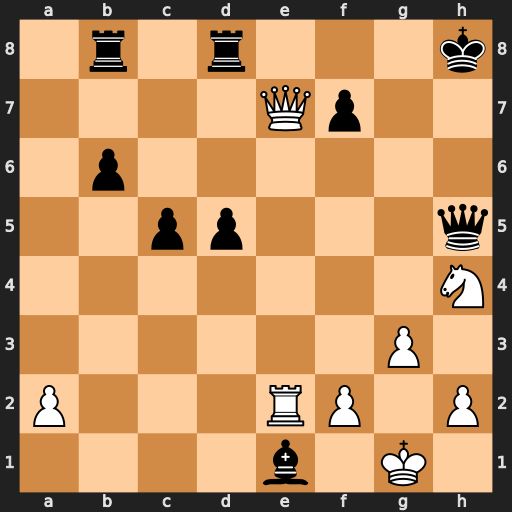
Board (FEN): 1r1r3k/4Qp2/1p6/2pp3q/7N/6P1/P3RP1P/4b1K1
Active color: w
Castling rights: -
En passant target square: -
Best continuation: Re5 Bxf2+ Kg2 Qh7 Qf6+